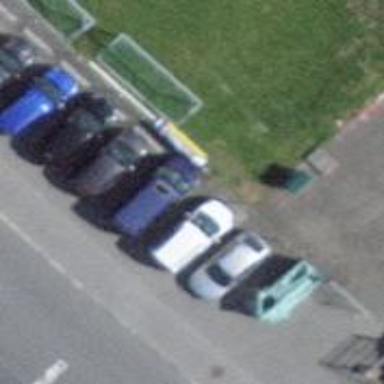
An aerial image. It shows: Recycling container for recycling.